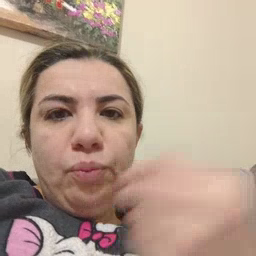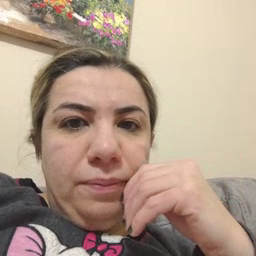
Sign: pretty